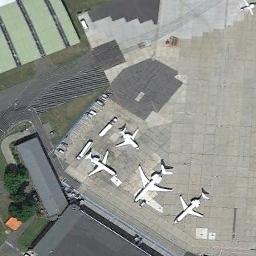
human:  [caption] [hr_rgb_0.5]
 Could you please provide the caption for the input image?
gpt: Here are four planes, Two trees and a gray house .

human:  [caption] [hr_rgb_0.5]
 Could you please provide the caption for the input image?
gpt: Many planes are parked on the open space next to the buildings .

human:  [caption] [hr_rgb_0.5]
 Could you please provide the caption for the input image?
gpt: Four planes parked on the open area and some building beside .

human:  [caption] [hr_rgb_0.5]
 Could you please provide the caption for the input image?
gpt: Several planes of different sizes are parked in a clearing, With many buildings next to the plane .

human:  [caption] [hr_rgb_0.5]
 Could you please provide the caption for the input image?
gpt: Three planes are on the ground next to the building .